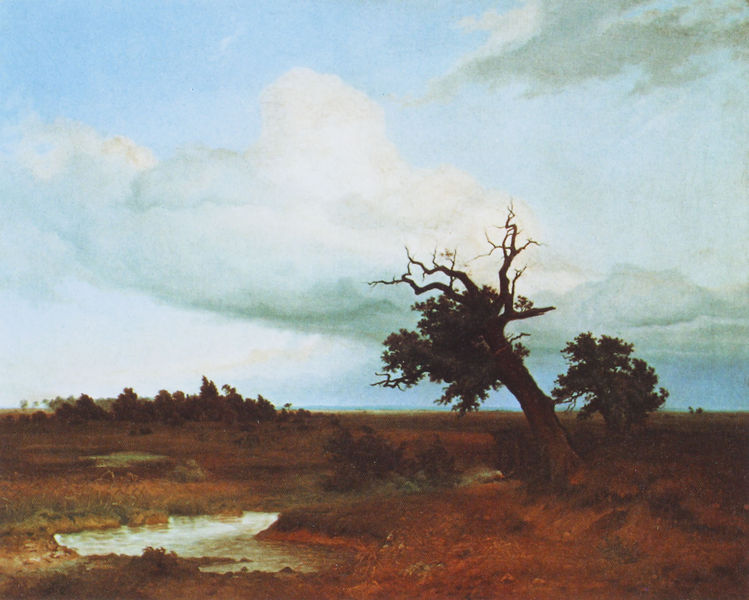
Titel: Ebene mit absterbender Eiche
Künstler: Eduard d. Ä Schleich
Institution: München, Neue Pinakothek
Schlagwörter: baum, blau, gemälde, himmel, wolken, bäume, fluss, landschaft, see, teich, äste, braun, weiss, gras, wiese, alt, bach, erde, schilf, spiegelung, wind, büsche, küste, öde, hecke, kahl, herbst, böschung, sturm, wurzel, wolkig, moor